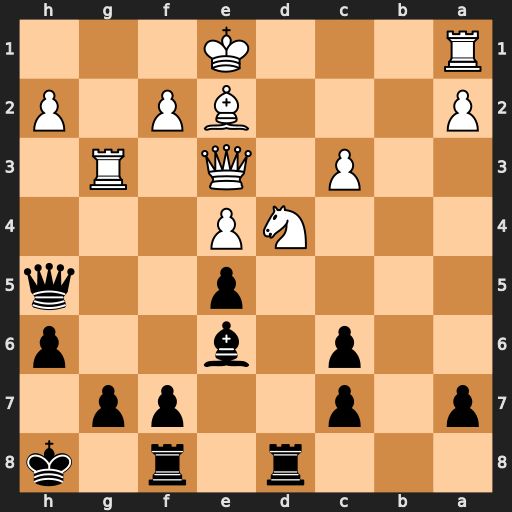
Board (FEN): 3r1r1k/p1p2pp1/2p1b2p/4p2q/3NP3/2P1Q1R1/P3BP1P/R3K3
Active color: b
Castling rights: Q
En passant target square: -
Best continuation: exd4 Bxh5 dxe3